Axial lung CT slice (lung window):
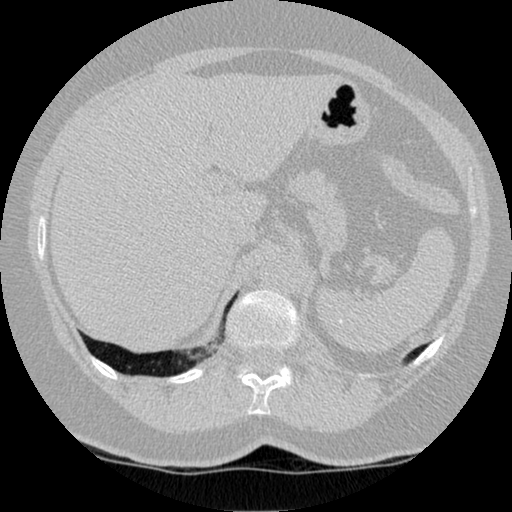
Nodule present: no